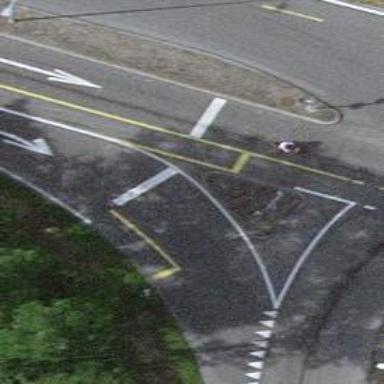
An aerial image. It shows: Road with traffic signals.